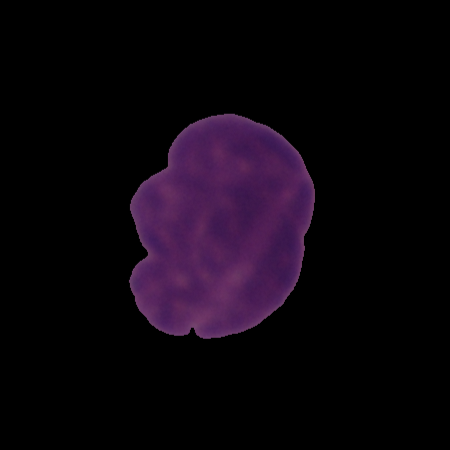
Label: healthy